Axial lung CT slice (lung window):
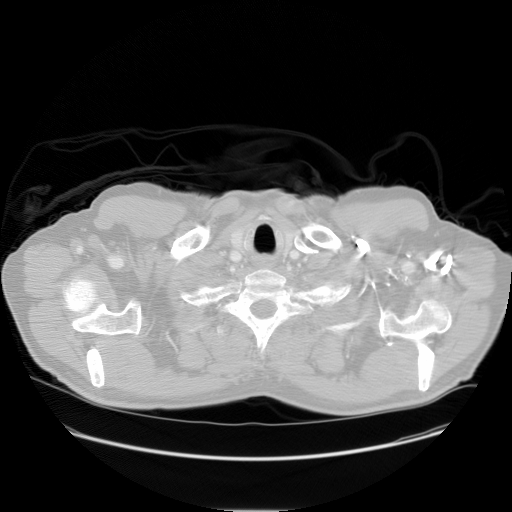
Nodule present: no